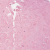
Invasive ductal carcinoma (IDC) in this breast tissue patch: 0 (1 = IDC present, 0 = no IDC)